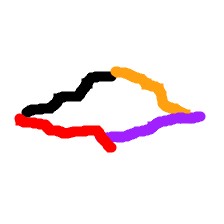
Shape: rhombus